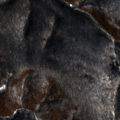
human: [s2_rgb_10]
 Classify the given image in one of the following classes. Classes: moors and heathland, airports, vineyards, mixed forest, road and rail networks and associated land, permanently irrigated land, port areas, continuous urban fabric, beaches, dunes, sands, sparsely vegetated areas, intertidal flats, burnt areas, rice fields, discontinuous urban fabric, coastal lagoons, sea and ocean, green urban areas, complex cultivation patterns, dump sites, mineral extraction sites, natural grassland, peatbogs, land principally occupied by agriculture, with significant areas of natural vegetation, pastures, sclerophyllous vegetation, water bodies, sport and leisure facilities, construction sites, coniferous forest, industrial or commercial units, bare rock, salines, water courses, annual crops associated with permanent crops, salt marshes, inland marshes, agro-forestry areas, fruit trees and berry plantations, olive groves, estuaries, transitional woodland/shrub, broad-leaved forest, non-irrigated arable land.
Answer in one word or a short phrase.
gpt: broad-leaved forest